Question:
I already had 10 youtube video links on server.Every youtube video should be thumbnail in webview.in a given image the (redbox) show the space is less for showing all youtube thumbnails in webview,so how we can scroll the (redbox) area of viewcontroll and how to create webview at runtime for each youtube link top to bottom in (redbox) area.Any suggestion or help will be appriated.thanx in advance
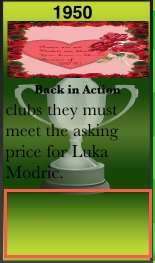
Answer: For achieving this you can use 'scrollview' with 'webview'.
First add a scroll view in the view (at the red rectangle's position)
'''
UIScrollView *scrollView = [[UIScrollView alloc] initWithFrame:CGRectMake(0,0,150,150)]; //You need to set the frame according to your need.
scrollView.contentSize = CGSizeMake(150,600);
scrollView.userInteractionEnabled = YES;
[self.view addSubview:scrollView];
[self.view bringSubviewToFront:scrollView];
'''
Now add ten webviews to that scroll view
'''
int yPos = 0;
for(int loop = 0; loop<10;loop++)
{
UIWebView *webView = [[UIWebView alloc] initWithFrame:CGRectMake(0,yPos,50,50)]
NSString *htmlString = @"<html><head>
<meta name = "viewport" content = "initial-scale = 1.0, user-scalable = no, width = 212"/></head>
<body style="background:#F00;margin-top:0px;margin-left:0px">
<div><object width="212" height="172">
<param name="movie" value="http://www.youtube.com/v/oHg5SJYRHA0&f=gdata_videos&c=ytapi-my-clientID&d=nGF83uyVrg8eD4rfEkk22mDOl3qUImVMV6ramM"></param>
<param name="wmode" value="transparent"></param>
<embed src="http://www.youtube.com/v/oHg5SJYRHA0&f=gdata_videos&c=ytapi-my-clientID&d=nGF83uyVrg8eD4rfEkk22mDOl3qUImVMV6ramM"
type="application/x-shockwave-flash" wmode="transparent" width="212" height="172"></embed>
</object></div></body></html>";
//if your video url's are stored in an array then
NSString *str = (NSString *)[urlArray objectAtIndex:loop];
[webView loadHTMLString:htmlString baseURL:[NSURL URLWithString:@str]];
[scrollView addSubview:webView];
[webView release];
webView = nil;
yPos += 70;
}
[scrollView release];
'''
This will add 10 small you tube embedded players in your footer view. You can scroll the footer to see the thumbnails of the video.
Note: You need to change the frames and content size according to your views.